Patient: sex M, age 68
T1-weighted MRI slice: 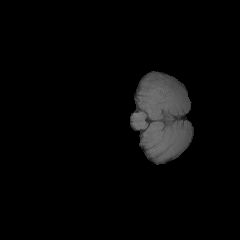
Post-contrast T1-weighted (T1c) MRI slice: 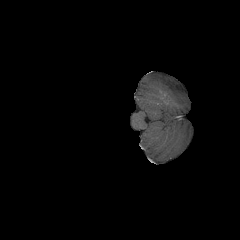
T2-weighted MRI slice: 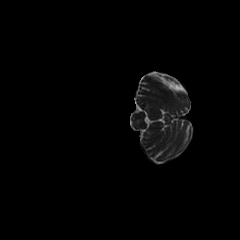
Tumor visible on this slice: no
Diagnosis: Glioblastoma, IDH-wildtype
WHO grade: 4